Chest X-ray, PA view. Patient: 46 years old, sex F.
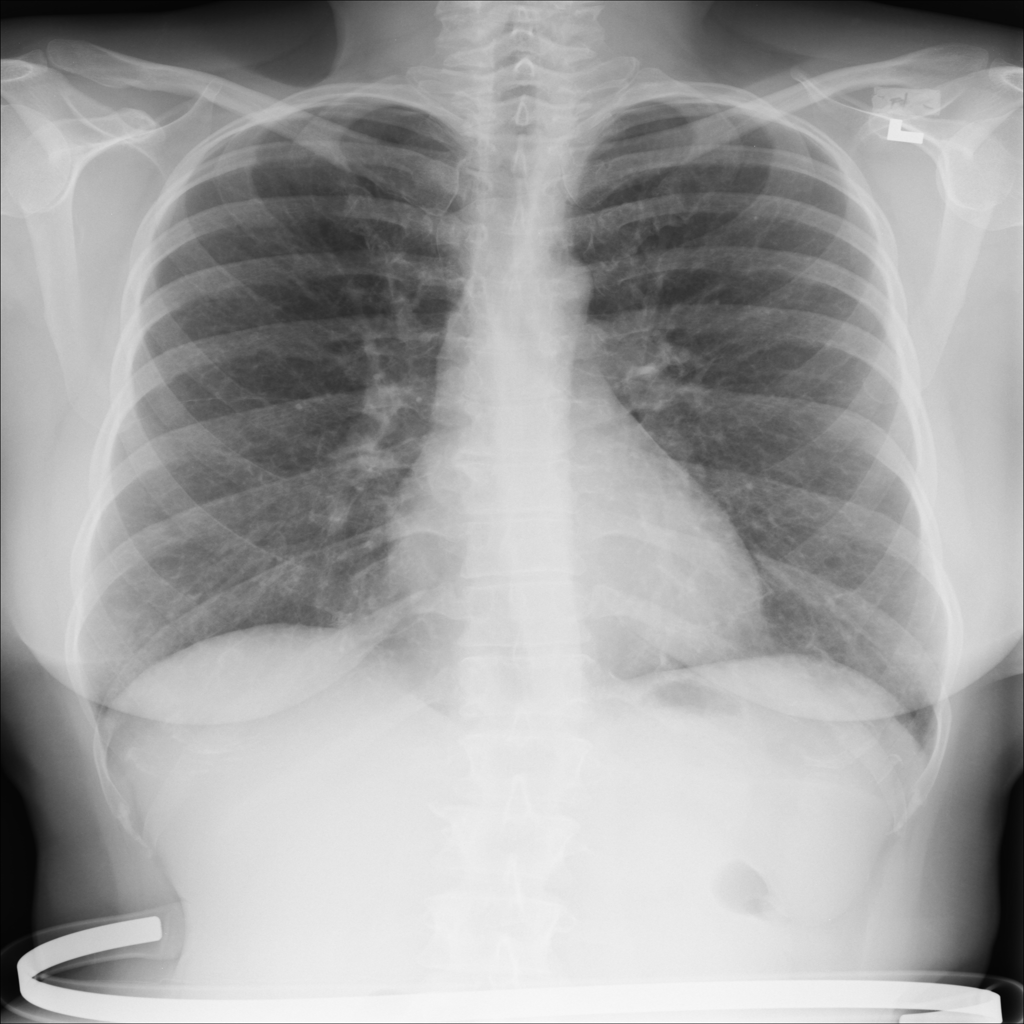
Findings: No Finding